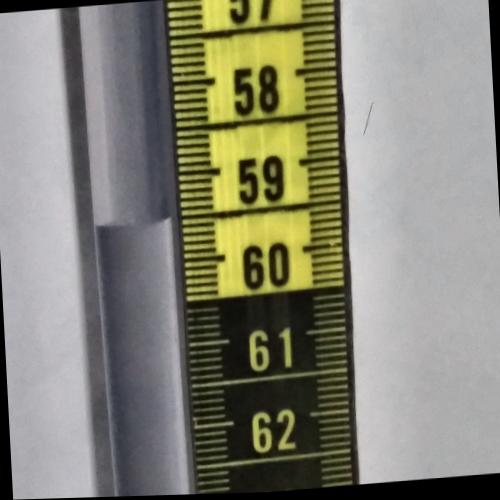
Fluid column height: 59.5 cm